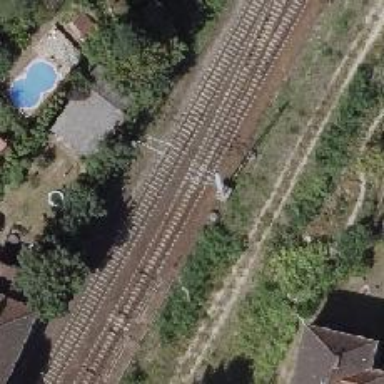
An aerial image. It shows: Railway track with contact line for electrification.